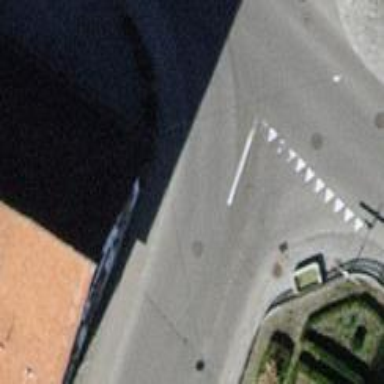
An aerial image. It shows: Tertiary road with asphalt surface and no sidewalk.